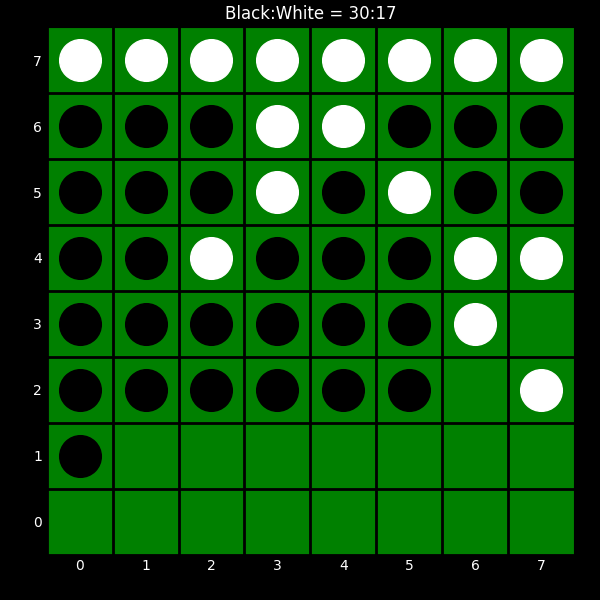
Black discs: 30
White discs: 17